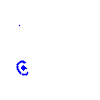
Particle: electron